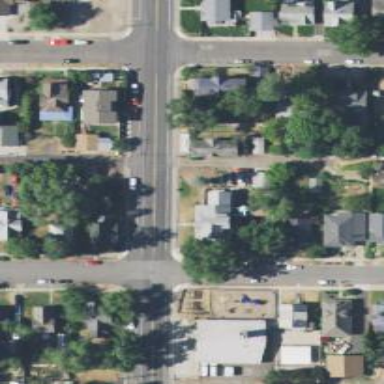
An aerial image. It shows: Alley classified as service road.